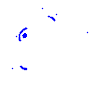
Particle: pion